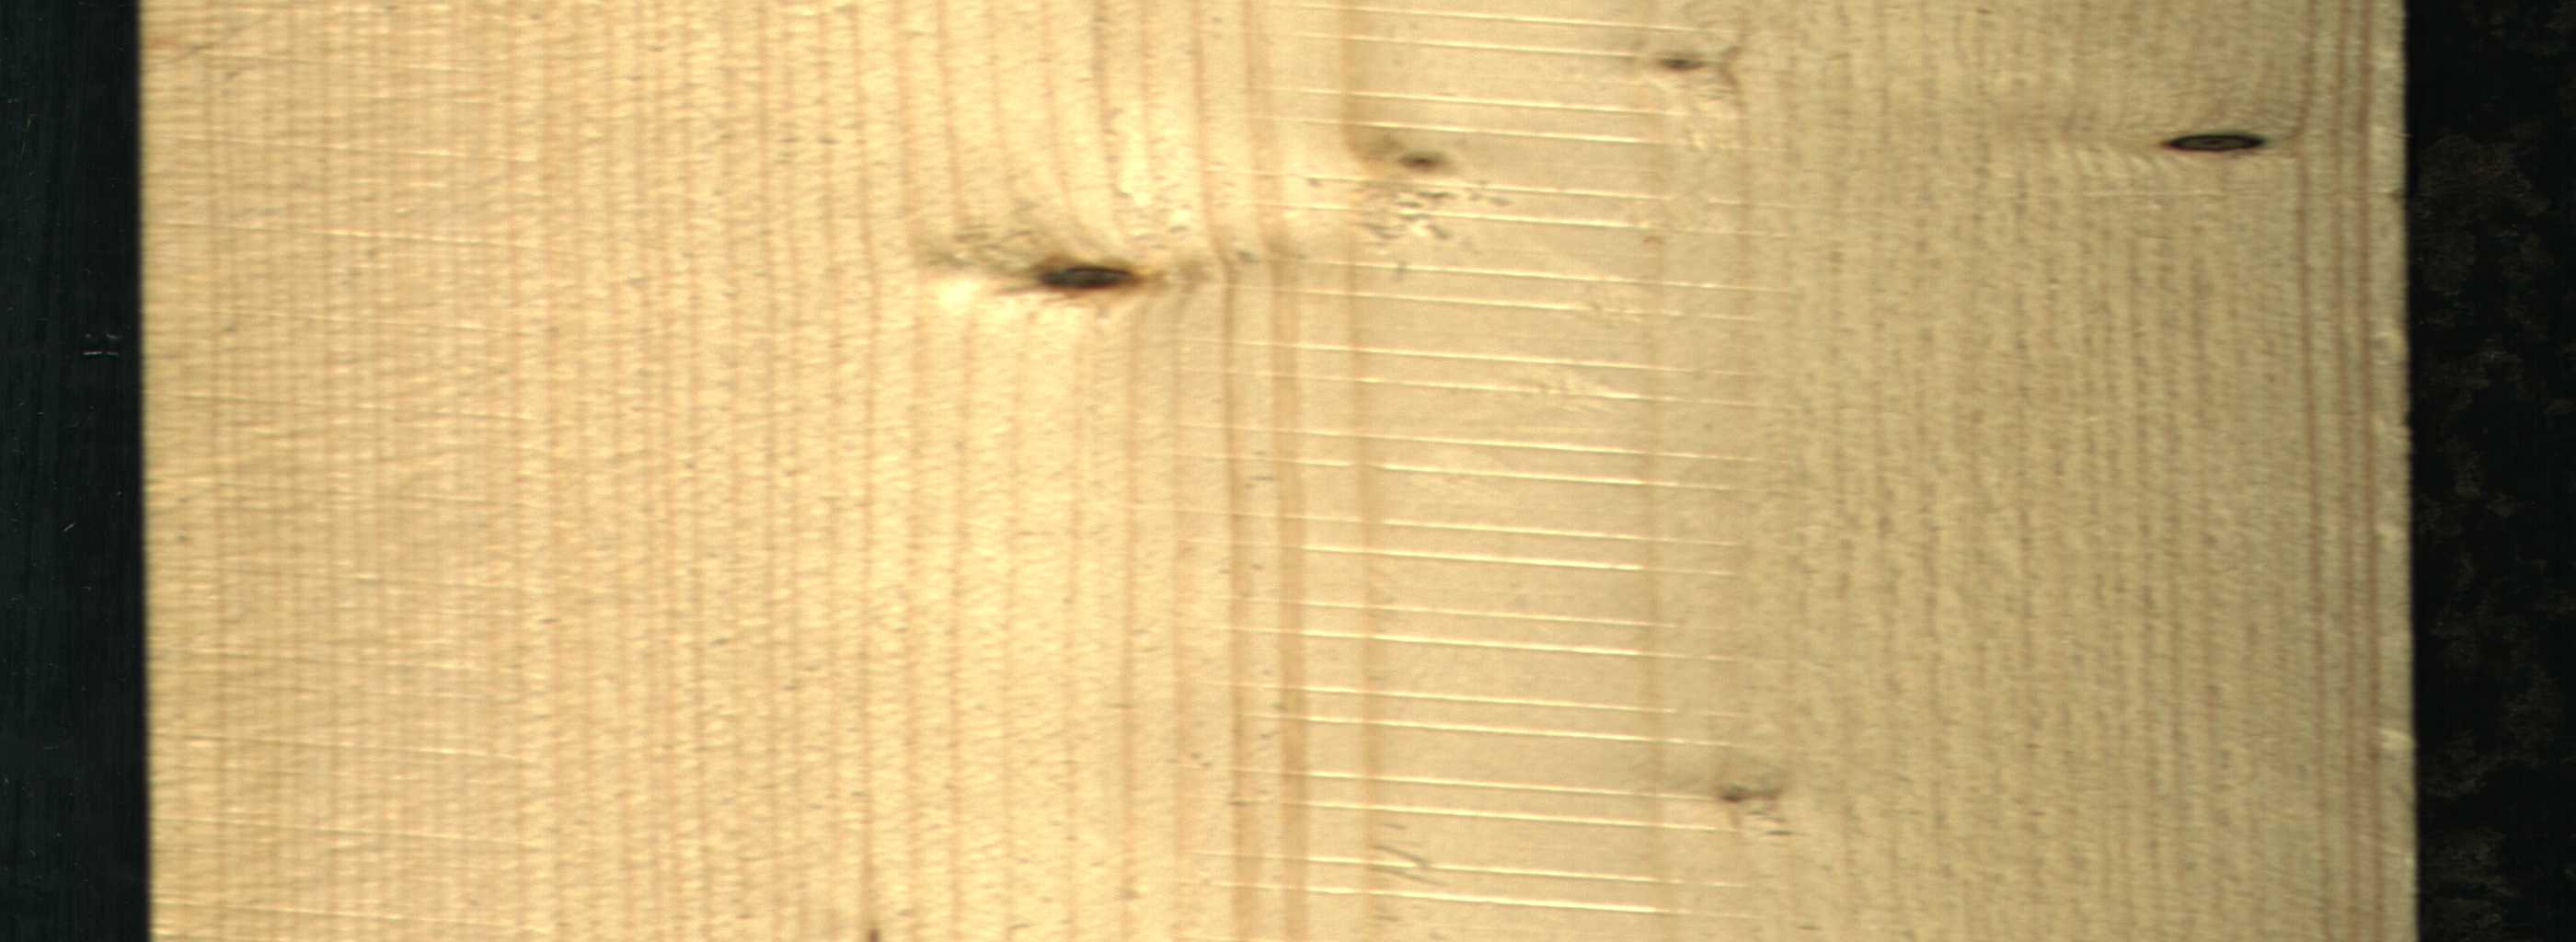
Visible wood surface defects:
Dead_Knot
Dead_Knot
Live_Knot
Live_Knot
Live_Knot